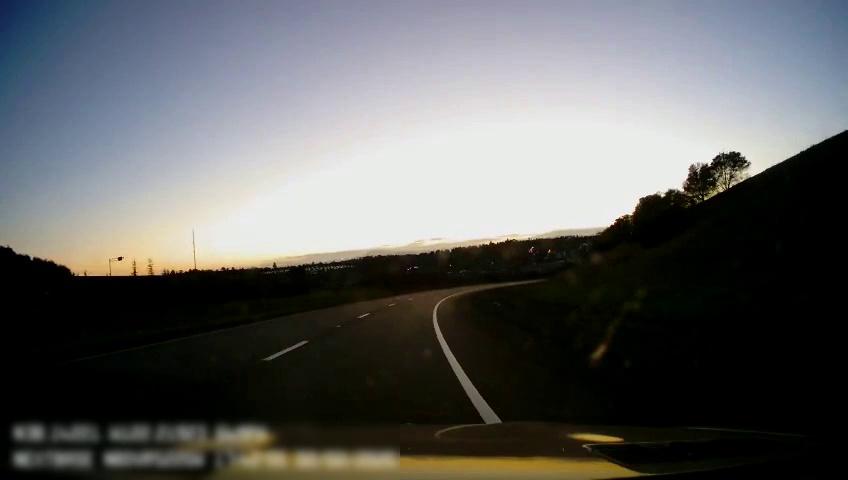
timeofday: Dusk/Dawn/Twilight
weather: Sunny
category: Drivable Space
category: Lanes | Alternate Lane
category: Lanes | Alternate Lane
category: Lanes | Alternate Lane